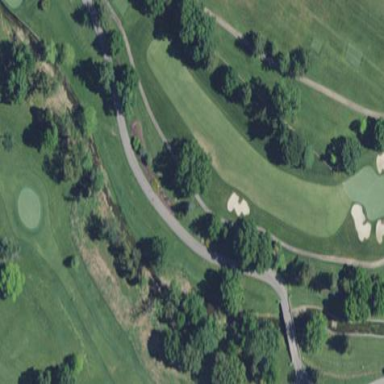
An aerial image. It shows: Water hazard in golf course. The hazard is natural water feature.